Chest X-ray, PA view. Patient: 43 years old, sex M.
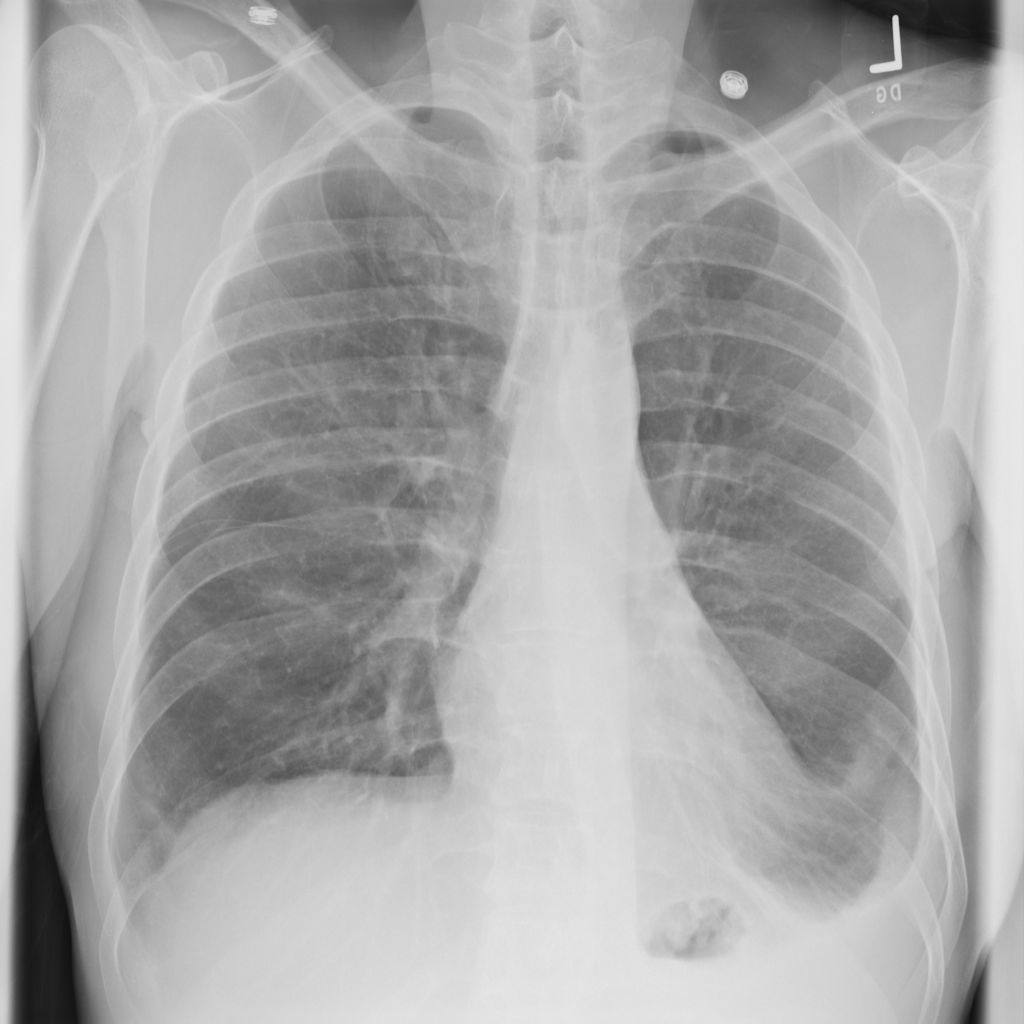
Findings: Infiltration